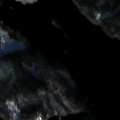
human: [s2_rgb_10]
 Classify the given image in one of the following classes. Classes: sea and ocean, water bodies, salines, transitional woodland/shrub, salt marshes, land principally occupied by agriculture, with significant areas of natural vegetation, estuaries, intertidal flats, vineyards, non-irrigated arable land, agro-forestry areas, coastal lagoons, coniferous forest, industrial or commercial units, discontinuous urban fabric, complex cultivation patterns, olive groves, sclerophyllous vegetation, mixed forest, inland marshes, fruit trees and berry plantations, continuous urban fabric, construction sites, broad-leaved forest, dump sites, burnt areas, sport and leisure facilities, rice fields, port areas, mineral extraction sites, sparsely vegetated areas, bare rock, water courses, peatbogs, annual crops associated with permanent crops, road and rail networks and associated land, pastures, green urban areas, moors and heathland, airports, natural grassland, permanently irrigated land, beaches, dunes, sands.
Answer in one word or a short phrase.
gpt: coniferous forest, mixed forest, water bodies